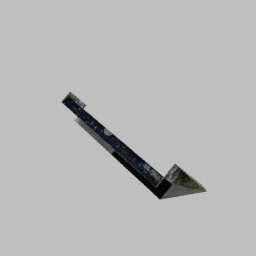
Label: decoration